Question: I wish to achieve something similar to the following:

Notice how the image pattern to the right of the triangle repeats until it hits the edge of the screen. Also, the triangle will not actually be a triangle (i.e. the image will not be a simple shape) so please be aware of that.
I'm quite new to Android and know that in iOS it is possible to set a portion of the image to repeat. I'm not sure if this is true also of android and if so how? If not, then what would be the recommended approach?
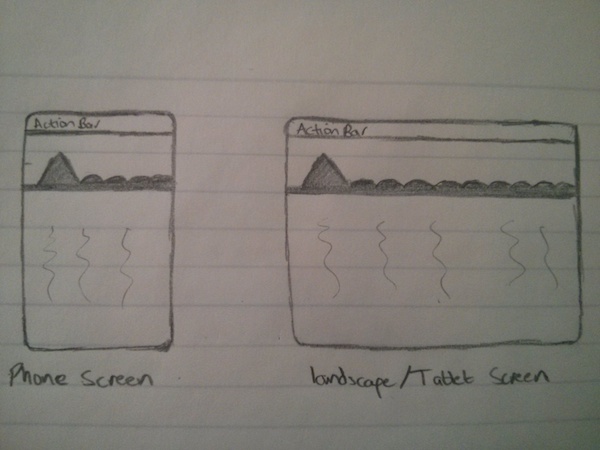
Answer: To repeat an image you may set the TileMode for this Bitmap. To move it in your case to the right you may define a layer-list drawable and give its item a left property:
tile_background.xml
'''
<?xml version="1.0" encoding="utf-8"?>
<layer-list xmlns:android="http://schemas.android.com/apk/res/android" >
<item>
<bitmap android:src="@drawable/tile_start" android:gravity="left|bottom"/>
</item>
<item android:left="60px">
<bitmap android:src="@drawable/tile" android:tileMode="repeat"/>
</item>
</layer-list>
'''
just some layout:
'''
<?xml version="1.0" encoding="utf-8"?>
<LinearLayout xmlns:android="http://schemas.android.com/apk/res/android"
android:layout_width="match_parent"
android:layout_height="match_parent"
android:orientation="vertical" >
<View
android:id="@+id/view1"
android:layout_width="wrap_content"
android:layout_height="26dp"
android:background="@drawable/tiled_background" />
</LinearLayout>
'''